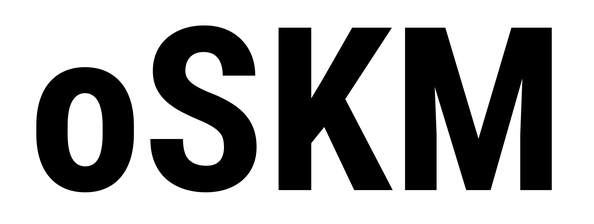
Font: Roboto_Condensed_Bold